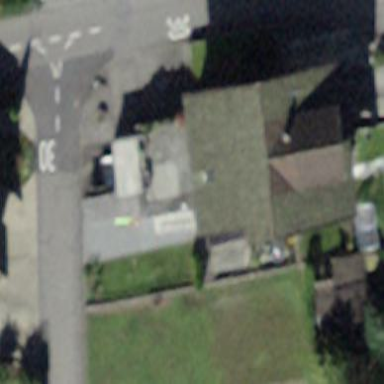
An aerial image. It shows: Detached building.